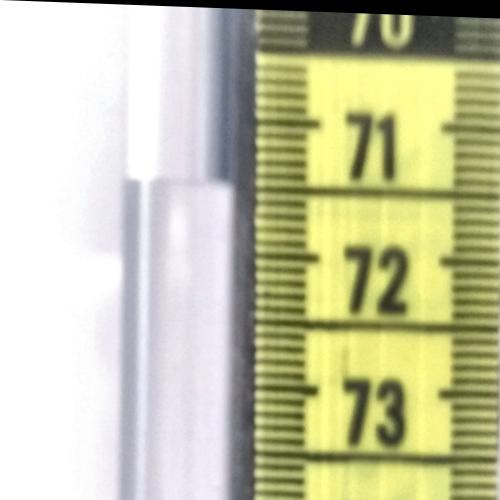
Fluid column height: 71.5 cm